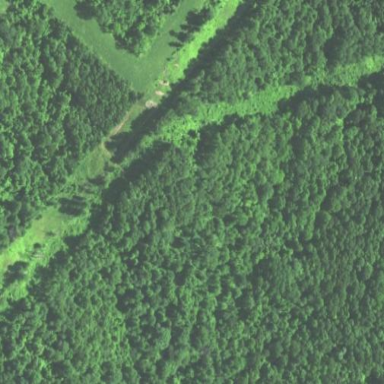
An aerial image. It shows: Beautiful woodland area.